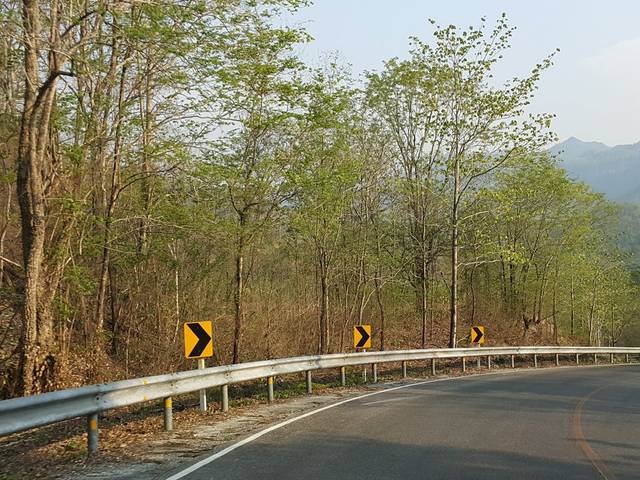
Region: Thailand
Coordinates: 14.399, 99.141